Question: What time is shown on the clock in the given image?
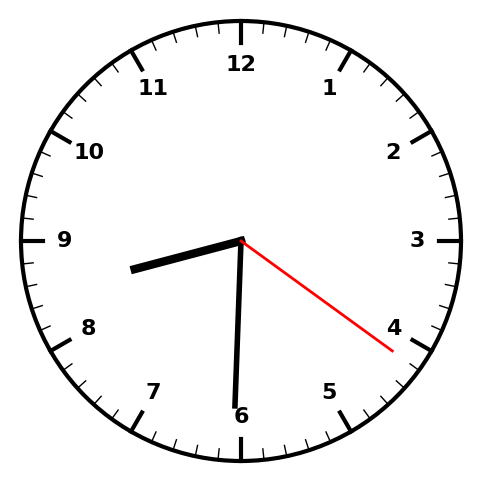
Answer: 08:30:21